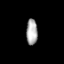
Tissue: lung
Cell type: Epithelial cells
Senescence score: 0.2257
Nuclear area (px): 285
Mean DAPI intensity: 171.709